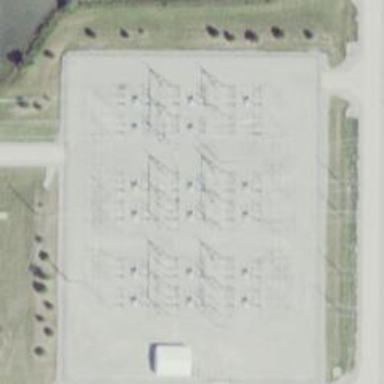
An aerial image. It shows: Switch used for power control.